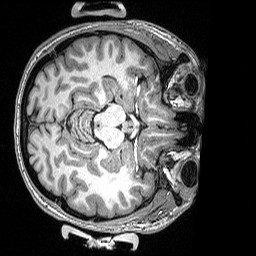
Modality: T1w
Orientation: axial